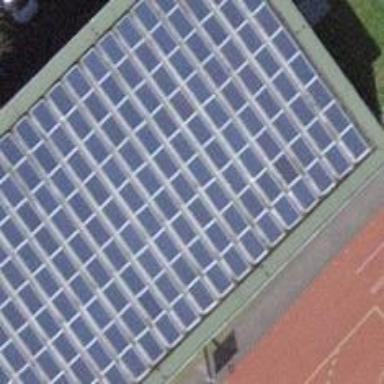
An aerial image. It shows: Solar power generator using photovoltaic method with solar photovoltaic panel types.